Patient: sex M, age 57
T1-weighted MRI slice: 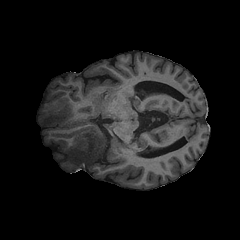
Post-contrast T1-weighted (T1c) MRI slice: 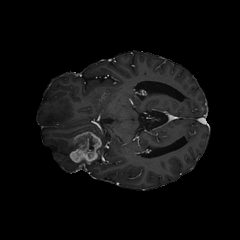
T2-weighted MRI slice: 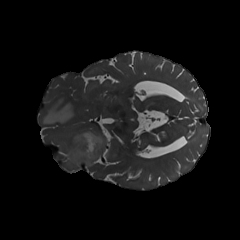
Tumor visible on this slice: yes
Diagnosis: Glioblastoma, IDH-wildtype
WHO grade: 4